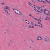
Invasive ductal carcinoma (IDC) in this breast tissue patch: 1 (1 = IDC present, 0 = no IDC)